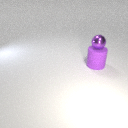
large purple rubber cylinder below small purple metal sphere